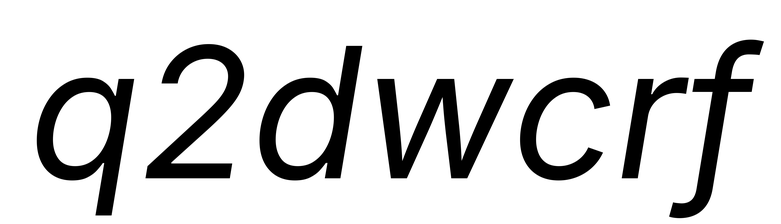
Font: Inter-Italic_Italic